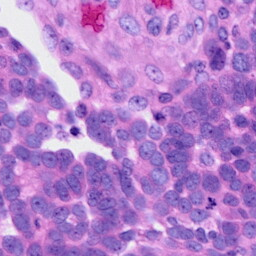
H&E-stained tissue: Ovarian